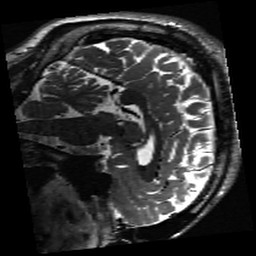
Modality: inplaneT2
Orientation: sagittal